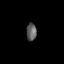
Tissue: prostate
Cell type: Myeloid cells
Senescence score: 0.3021
Nuclear area (px): 175
Mean DAPI intensity: 92.6